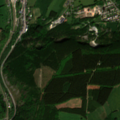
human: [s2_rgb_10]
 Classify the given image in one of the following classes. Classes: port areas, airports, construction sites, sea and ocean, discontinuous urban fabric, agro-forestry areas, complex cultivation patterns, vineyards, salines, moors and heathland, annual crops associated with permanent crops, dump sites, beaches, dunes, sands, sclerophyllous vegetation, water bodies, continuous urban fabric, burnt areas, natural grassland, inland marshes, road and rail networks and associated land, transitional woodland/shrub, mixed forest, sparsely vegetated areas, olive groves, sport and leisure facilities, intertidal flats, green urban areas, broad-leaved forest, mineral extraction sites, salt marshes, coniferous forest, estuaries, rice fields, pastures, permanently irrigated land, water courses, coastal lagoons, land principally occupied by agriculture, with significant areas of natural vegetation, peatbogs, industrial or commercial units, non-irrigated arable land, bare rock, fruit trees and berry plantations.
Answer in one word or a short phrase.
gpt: discontinuous urban fabric, pastures, coniferous forest, mixed forest